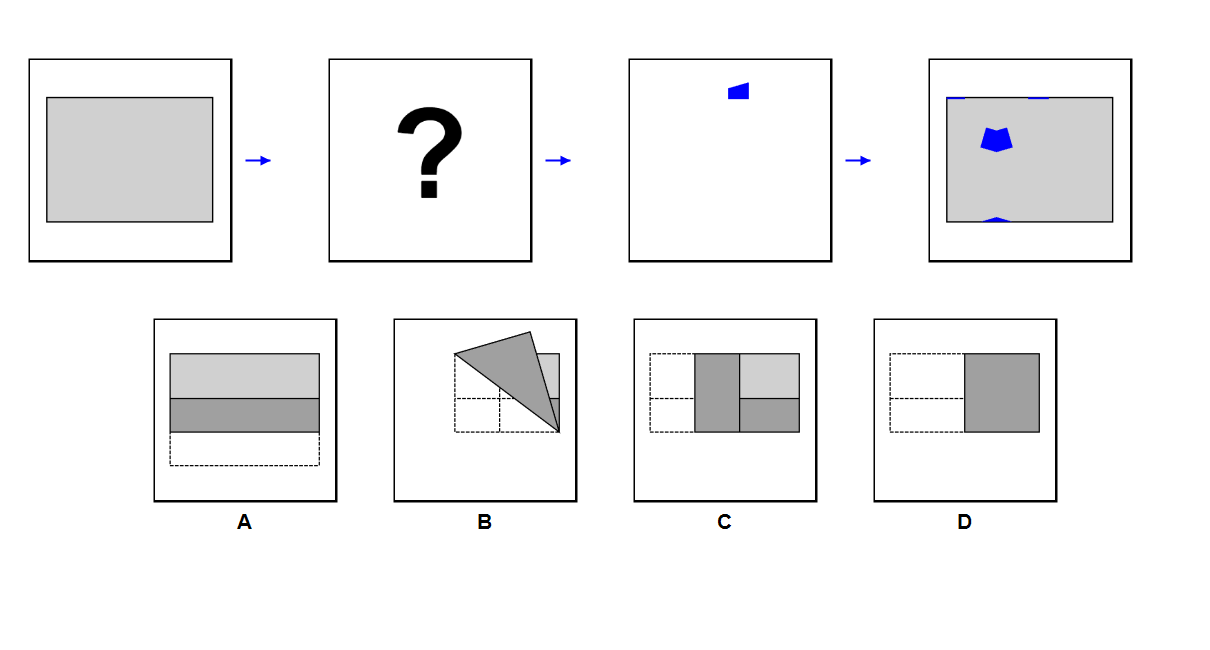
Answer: D